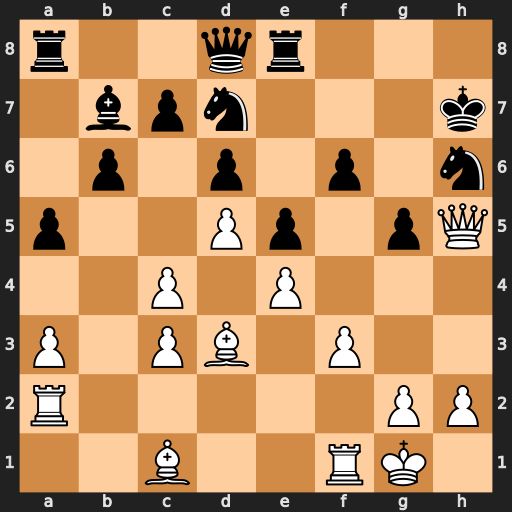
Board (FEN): r2qr3/1bpn3k/1p1p1p1n/p2Pp1pQ/2P1P3/P1PB1P2/R5PP/2B2RK1
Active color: w
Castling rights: -
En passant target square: -
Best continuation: f4 Rg8 fxg5